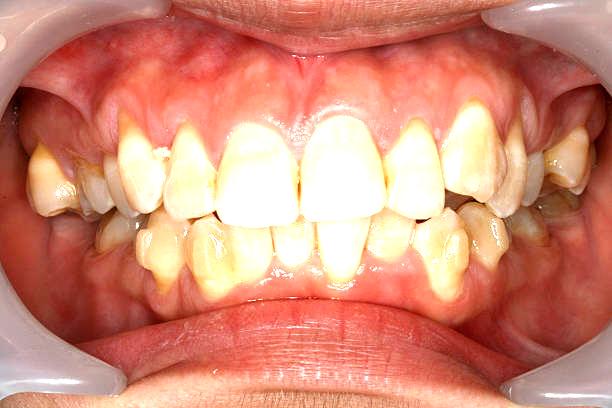
Condition: Gingivitis